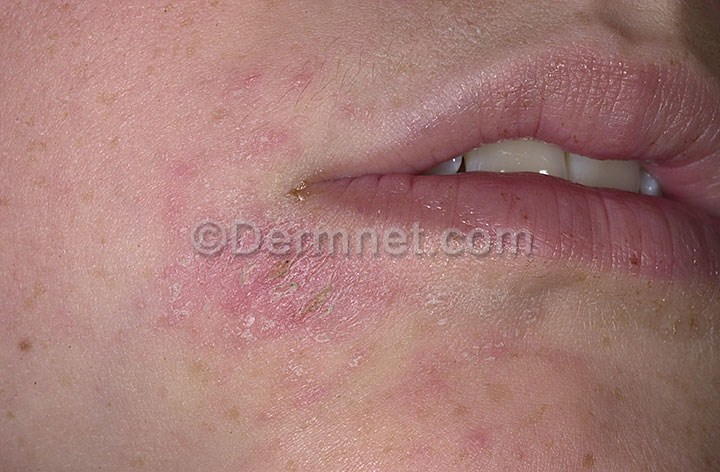
Disease: Eczema Photos